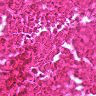
Metastatic tissue present: no